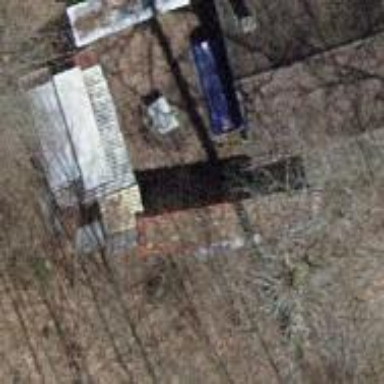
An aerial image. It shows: Cabin is depicted in the image.